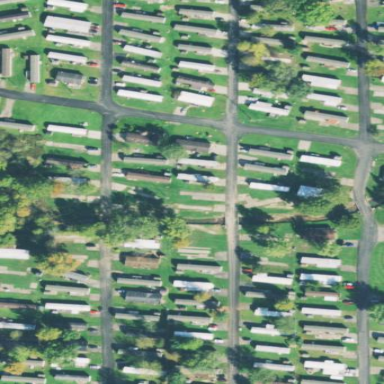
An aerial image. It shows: Residential area designated as trailer park.